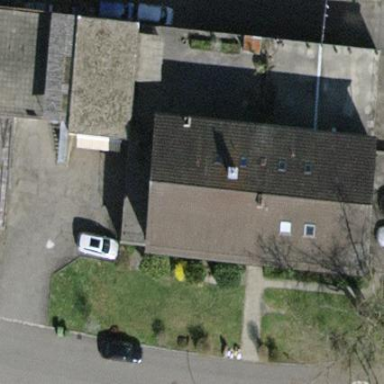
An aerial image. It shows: Building with tile roof.